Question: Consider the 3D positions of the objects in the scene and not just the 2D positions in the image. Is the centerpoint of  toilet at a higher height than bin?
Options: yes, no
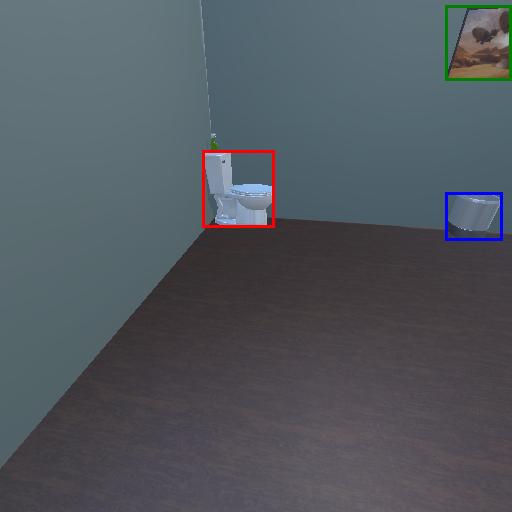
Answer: yes